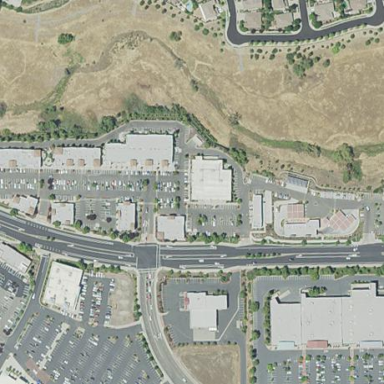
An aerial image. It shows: Retail area.